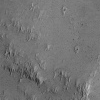
Atmospheric dust classification: not_dusty